Aerial crown-view tile of a tropical tree (Barro Colorado Island, Panama), acquired 20240918:
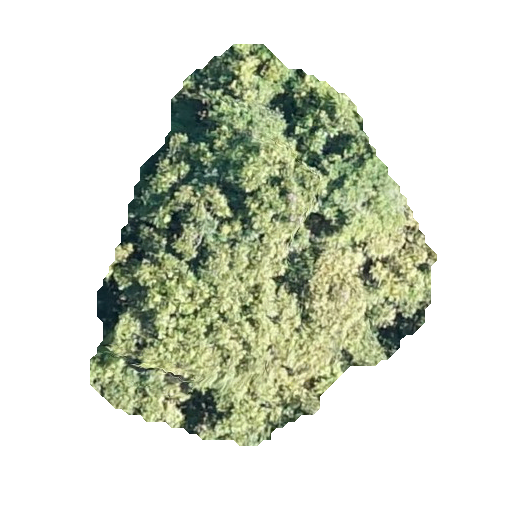
Species: Dipteryx oleifera
GBIF accepted scientific name: Dipteryx oleifera
Crown area: 144.373 m²